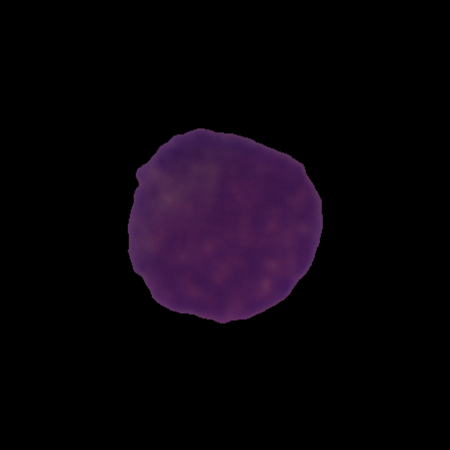
Label: healthy